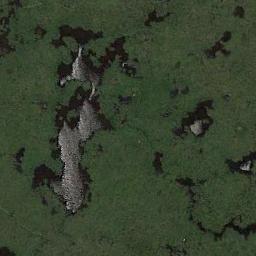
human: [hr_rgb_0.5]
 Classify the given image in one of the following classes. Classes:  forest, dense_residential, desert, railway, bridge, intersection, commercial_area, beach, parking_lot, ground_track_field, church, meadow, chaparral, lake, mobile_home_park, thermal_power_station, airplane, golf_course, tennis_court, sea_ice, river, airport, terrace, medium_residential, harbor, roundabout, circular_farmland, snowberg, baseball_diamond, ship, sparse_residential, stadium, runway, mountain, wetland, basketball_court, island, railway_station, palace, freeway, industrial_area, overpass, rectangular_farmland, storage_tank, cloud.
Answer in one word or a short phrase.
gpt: wetland